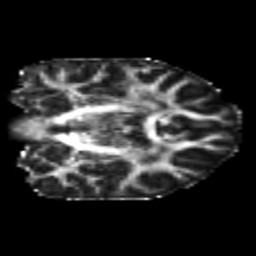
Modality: FA
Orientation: coronal
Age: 24
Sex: female
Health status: healthy
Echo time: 0.074 s